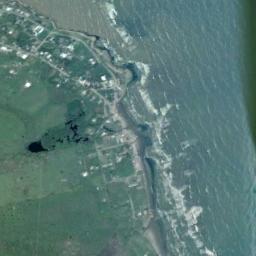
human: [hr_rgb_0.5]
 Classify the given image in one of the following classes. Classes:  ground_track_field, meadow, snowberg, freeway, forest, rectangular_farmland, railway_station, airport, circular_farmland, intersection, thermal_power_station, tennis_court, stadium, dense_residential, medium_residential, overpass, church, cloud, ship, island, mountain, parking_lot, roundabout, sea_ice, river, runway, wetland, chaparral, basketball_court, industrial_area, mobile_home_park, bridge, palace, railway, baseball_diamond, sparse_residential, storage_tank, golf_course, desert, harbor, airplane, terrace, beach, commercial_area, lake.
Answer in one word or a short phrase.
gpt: beach